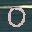
Label: 0